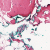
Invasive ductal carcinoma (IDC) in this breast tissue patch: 0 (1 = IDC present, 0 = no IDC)